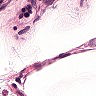
Metastatic tissue present: no